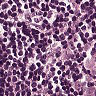
Metastatic tissue present: yes